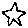
Label: star